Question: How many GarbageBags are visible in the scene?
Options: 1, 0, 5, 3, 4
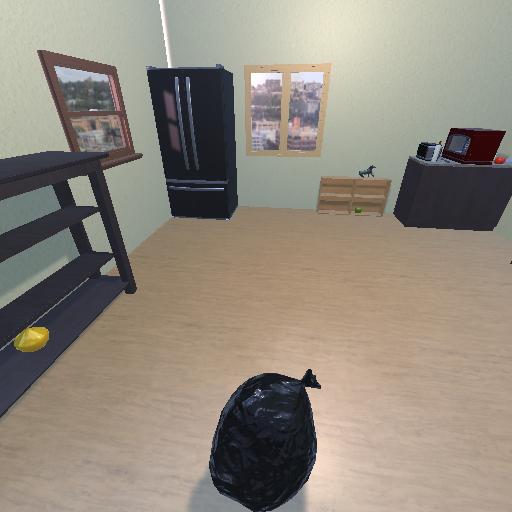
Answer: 1